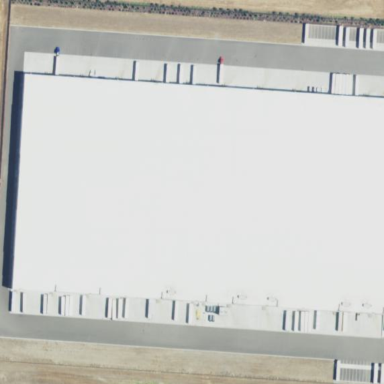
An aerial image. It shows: Warehouse building.